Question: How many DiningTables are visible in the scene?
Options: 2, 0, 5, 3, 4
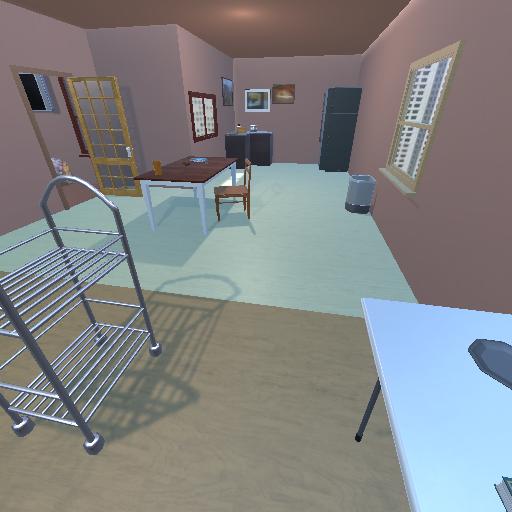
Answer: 2